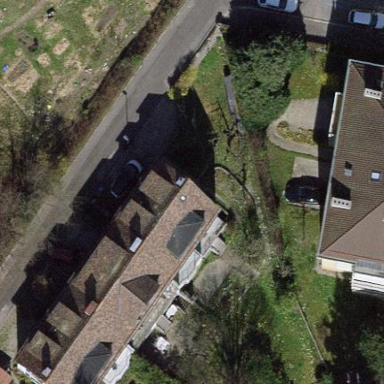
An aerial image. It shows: Terrace building.